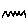
Label: zigzag